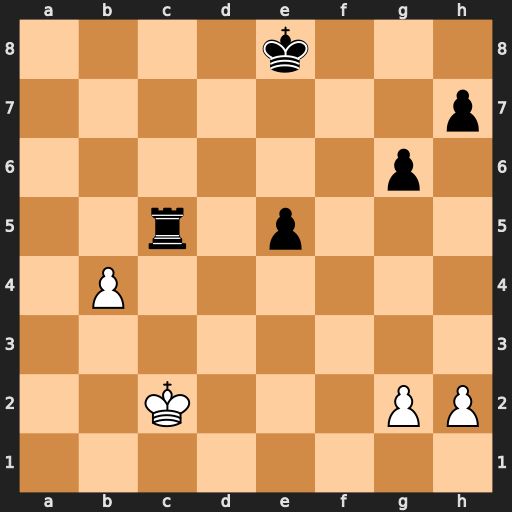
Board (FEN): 4k3/7p/6p1/2r1p3/1P6/8/2K3PP/8
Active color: w
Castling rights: -
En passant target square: -
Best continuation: bxc5 Kd7 Kd3 Kc6 Ke4